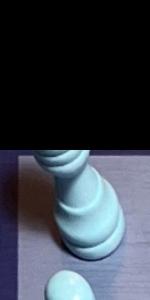
Label: Rook_White